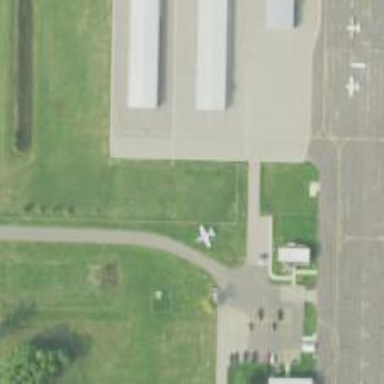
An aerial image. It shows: Image of taxiway at airport.